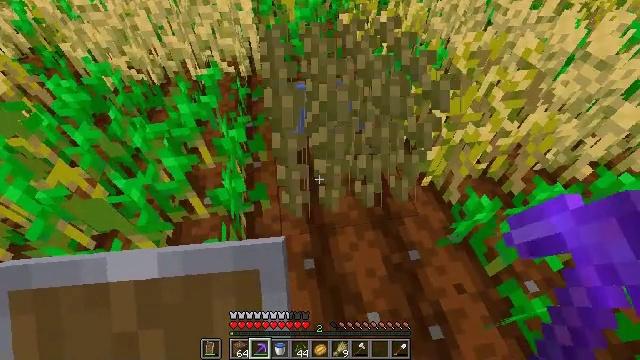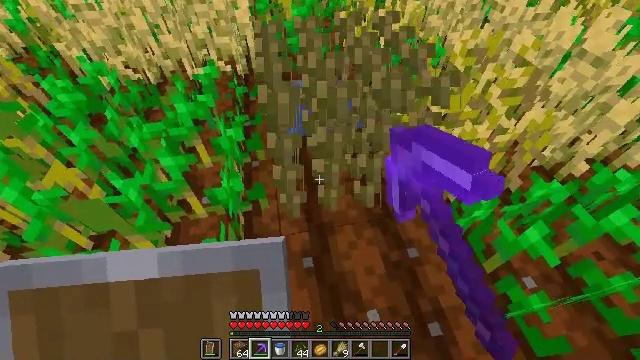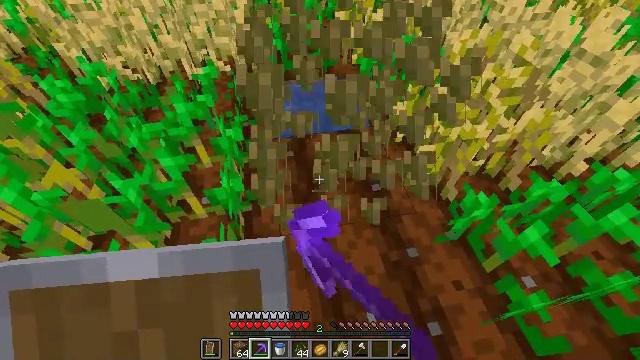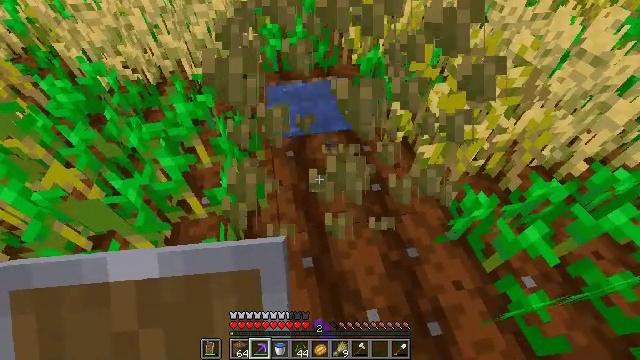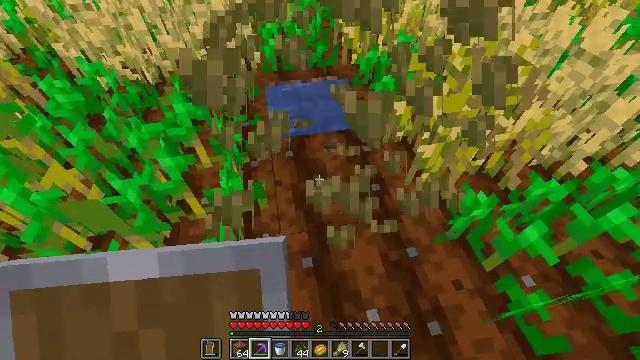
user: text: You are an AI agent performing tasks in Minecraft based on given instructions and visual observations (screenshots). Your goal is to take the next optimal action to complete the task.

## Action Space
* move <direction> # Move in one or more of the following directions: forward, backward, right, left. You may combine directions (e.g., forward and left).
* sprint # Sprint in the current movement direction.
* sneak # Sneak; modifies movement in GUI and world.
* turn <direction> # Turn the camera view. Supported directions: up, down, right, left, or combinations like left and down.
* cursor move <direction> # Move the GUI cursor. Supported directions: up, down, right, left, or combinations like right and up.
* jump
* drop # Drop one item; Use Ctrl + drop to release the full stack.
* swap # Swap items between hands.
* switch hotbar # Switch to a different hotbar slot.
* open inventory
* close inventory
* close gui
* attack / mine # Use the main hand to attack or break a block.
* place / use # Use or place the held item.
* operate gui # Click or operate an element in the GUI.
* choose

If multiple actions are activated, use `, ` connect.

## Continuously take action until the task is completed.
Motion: motion action
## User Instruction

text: Break the mature wheat plants.
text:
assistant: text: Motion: attack / mine
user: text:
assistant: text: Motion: no_op
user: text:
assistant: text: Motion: no_op
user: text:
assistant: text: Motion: no_op
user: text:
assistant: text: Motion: no_op